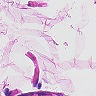
Metastatic tissue present: no